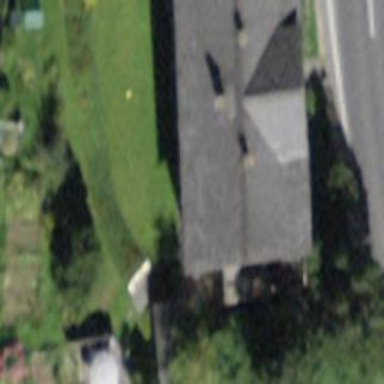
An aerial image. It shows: Building with tiled roof.